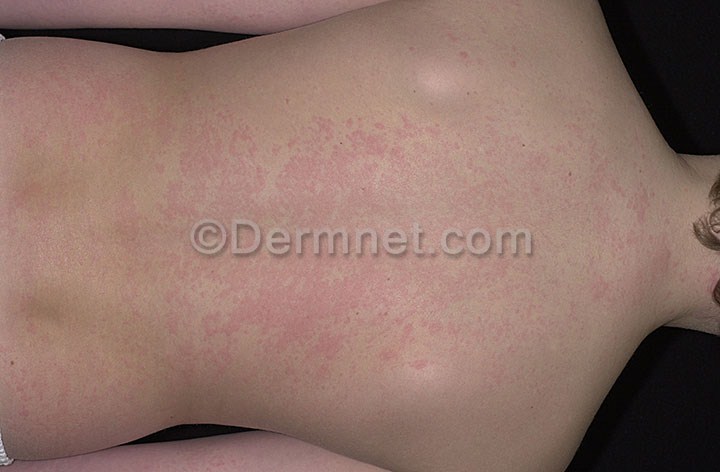
Disease: Urticaria Hives